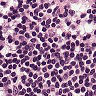
Metastatic tissue present: yes